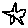
Label: star